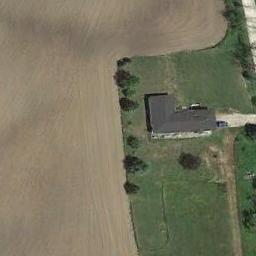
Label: sparse_residential